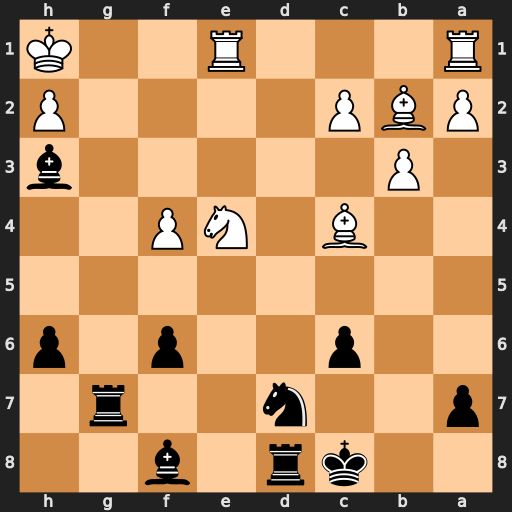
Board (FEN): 2kr1b2/p2n2r1/2p2p1p/8/2B1NP2/1P5b/PBP4P/R3R2K
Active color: b
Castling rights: -
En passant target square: -
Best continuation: Bg2+ Kg1 Bxe4+